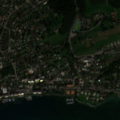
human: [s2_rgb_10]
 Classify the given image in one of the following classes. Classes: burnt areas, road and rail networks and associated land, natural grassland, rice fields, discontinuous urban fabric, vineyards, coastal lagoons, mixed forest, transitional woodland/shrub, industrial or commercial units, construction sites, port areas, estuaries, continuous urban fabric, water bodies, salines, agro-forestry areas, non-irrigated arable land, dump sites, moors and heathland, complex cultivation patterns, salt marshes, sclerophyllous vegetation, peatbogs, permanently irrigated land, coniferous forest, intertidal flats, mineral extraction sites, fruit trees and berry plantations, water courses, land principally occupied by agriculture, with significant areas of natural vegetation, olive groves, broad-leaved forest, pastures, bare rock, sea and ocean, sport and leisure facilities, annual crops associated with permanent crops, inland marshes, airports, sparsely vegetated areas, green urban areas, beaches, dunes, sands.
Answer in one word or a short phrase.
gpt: continuous urban fabric, discontinuous urban fabric, non-irrigated arable land, mixed forest, water bodies